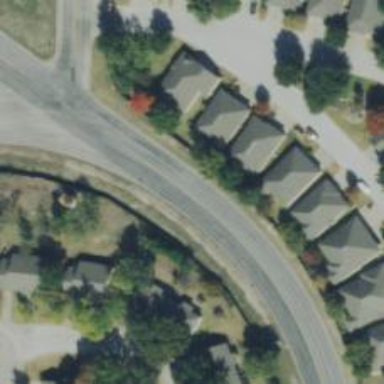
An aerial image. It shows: Tertiary road.